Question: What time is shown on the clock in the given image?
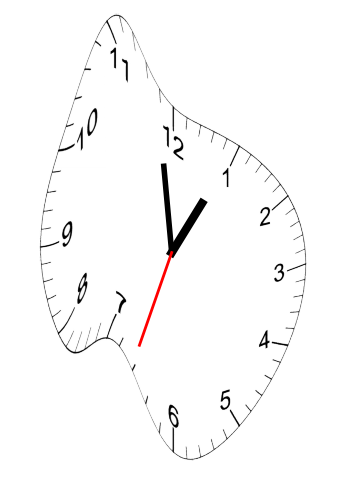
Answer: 12:58:33